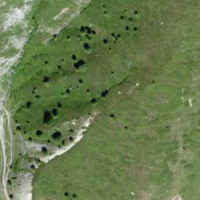
EUNIS habitat code: 26
Species observed at this site:
Fragaria vesca